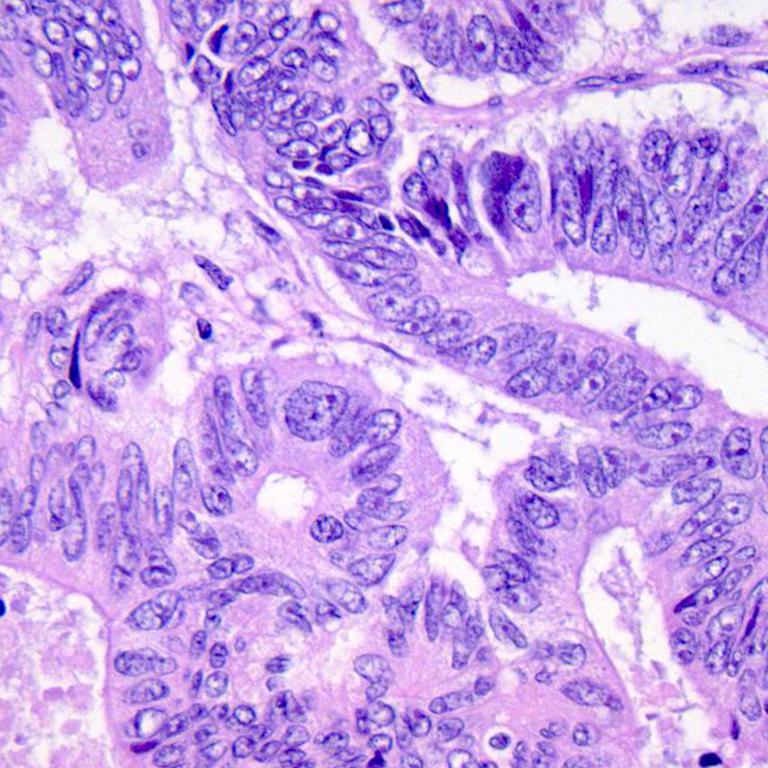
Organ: colon
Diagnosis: adenocarcinomas